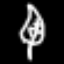
Label: leaf